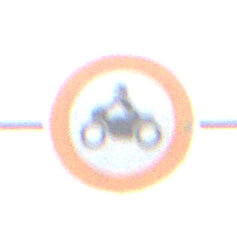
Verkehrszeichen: VerbotKraftraeder
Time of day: SunriseSunset
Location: Outdoor (Nature)
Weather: PartlyCloudy
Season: NotSpecified
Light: Natural